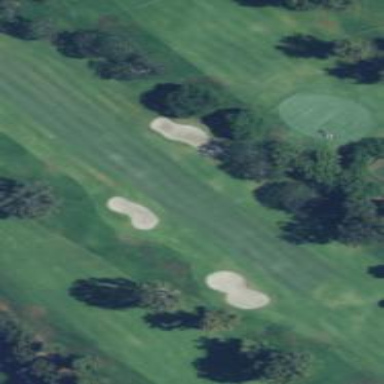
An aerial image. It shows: Rough area in golf course.